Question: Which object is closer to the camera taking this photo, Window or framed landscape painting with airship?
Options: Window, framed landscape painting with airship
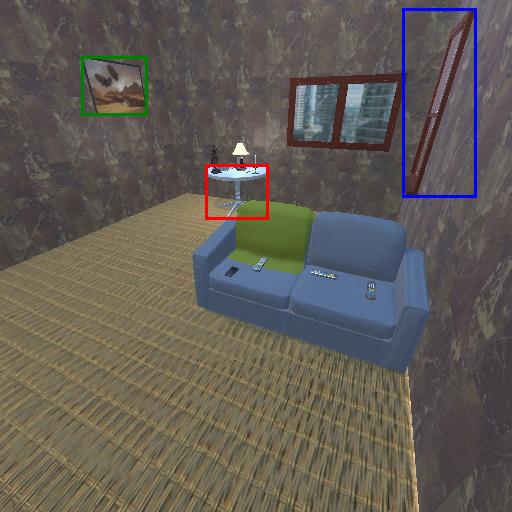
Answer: Window